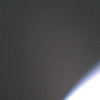
Label: space